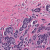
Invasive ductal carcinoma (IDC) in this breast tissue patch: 1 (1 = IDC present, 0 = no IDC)